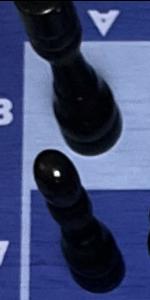
Label: Pawn_Black